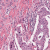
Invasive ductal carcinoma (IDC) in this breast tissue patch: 1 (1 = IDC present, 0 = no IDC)